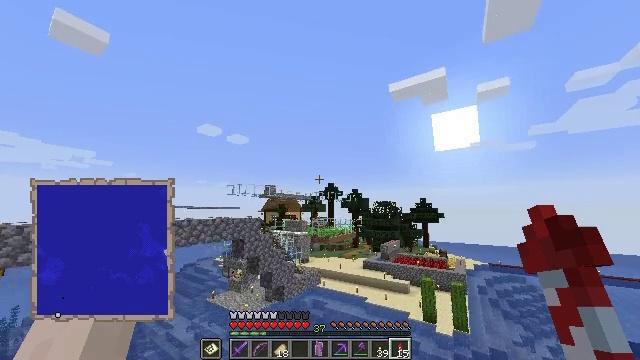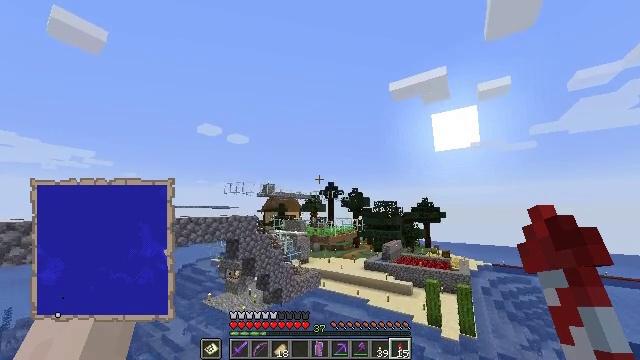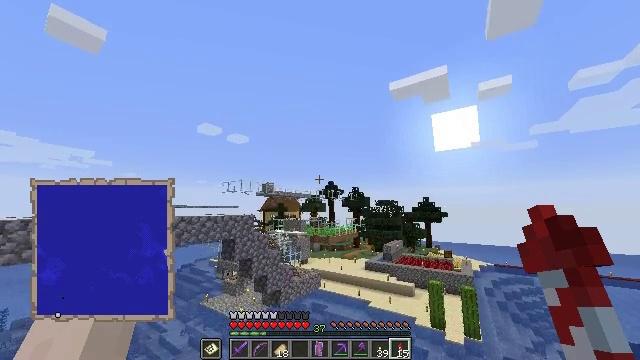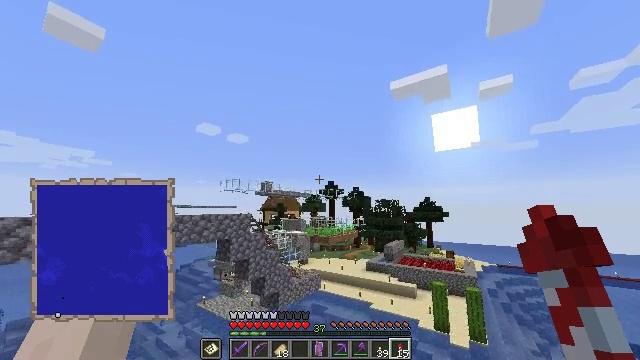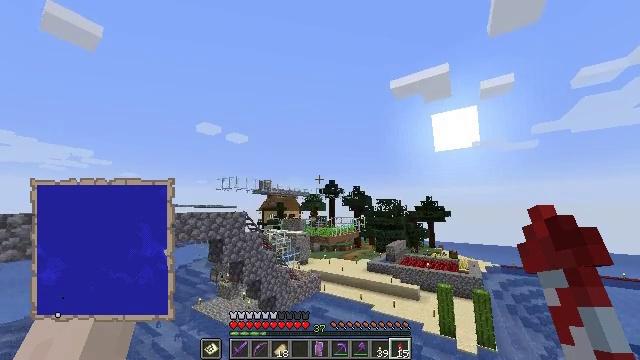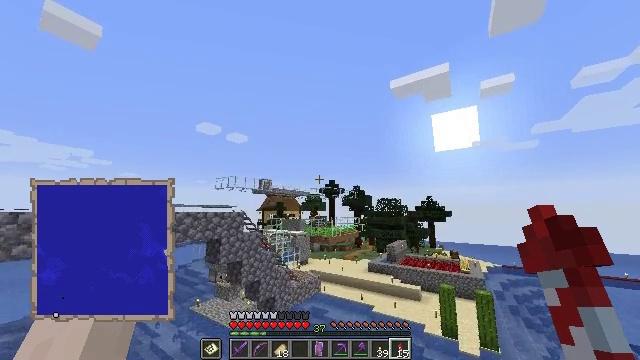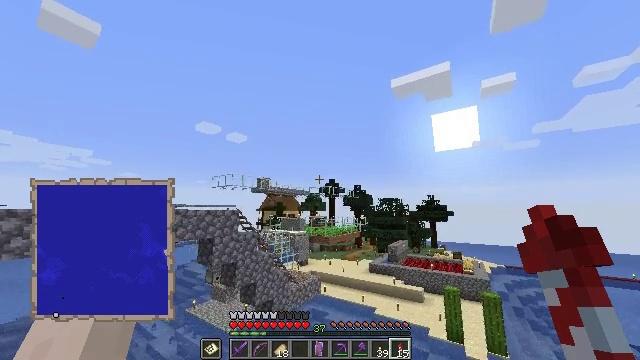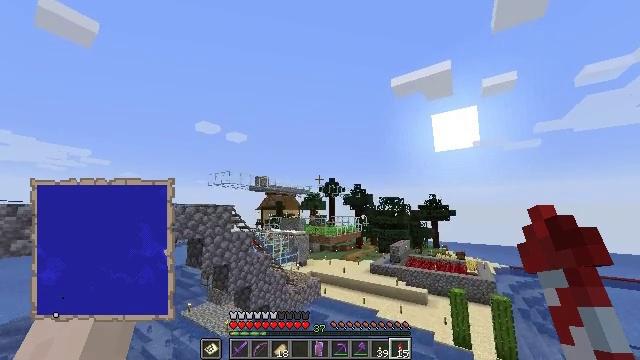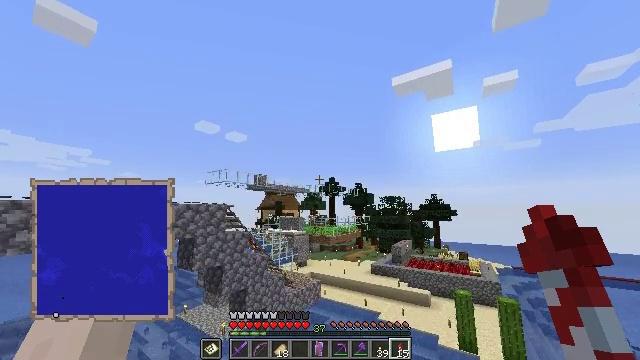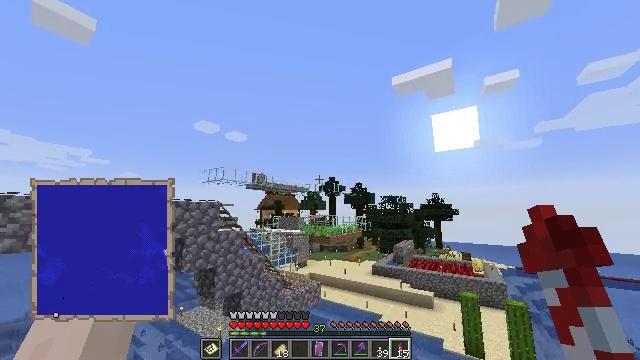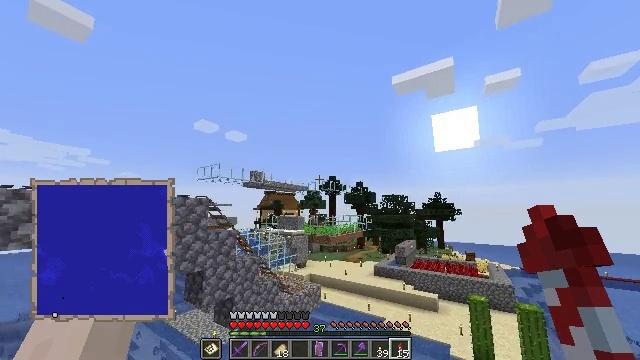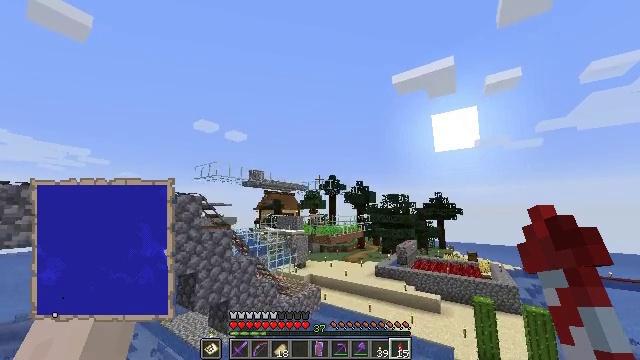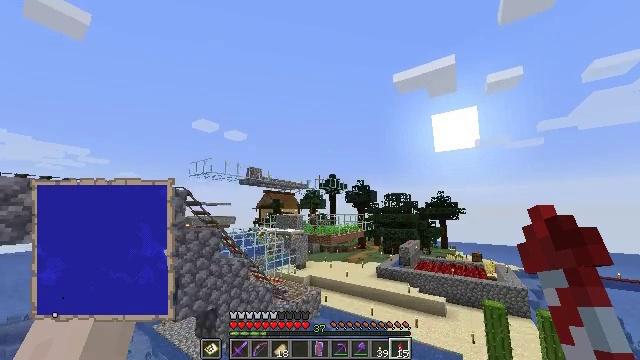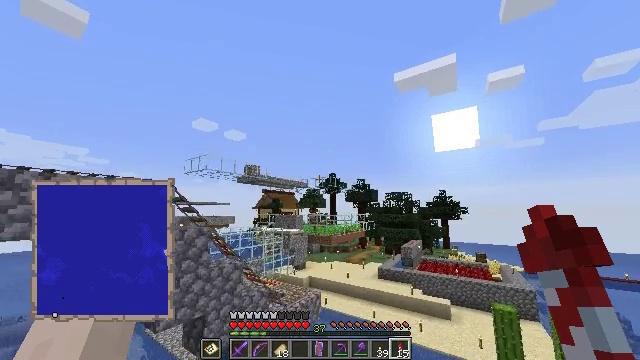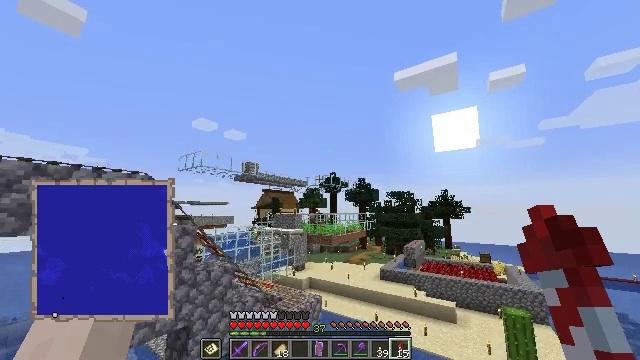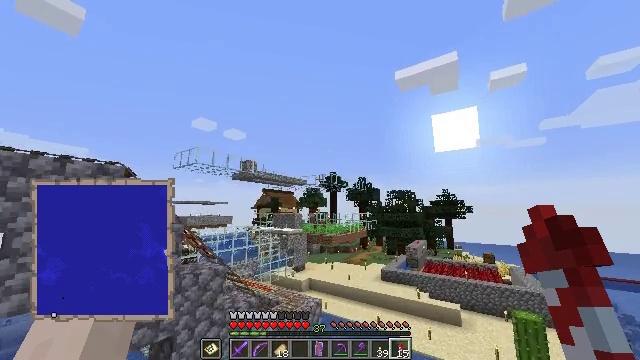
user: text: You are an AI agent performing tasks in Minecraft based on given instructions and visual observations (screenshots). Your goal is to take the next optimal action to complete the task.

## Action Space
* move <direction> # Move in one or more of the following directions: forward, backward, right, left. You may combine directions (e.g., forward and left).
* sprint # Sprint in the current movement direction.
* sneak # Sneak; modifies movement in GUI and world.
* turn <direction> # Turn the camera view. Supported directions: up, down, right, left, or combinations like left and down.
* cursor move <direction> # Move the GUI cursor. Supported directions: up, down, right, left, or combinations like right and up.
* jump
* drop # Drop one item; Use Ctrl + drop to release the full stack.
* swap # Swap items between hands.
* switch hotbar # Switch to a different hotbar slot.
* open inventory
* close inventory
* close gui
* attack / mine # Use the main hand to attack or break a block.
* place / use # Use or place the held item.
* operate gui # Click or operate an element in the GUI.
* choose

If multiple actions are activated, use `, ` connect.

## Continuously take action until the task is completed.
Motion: motion action
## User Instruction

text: Open the crafting grid to craft the filled map.
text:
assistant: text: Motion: move forward, sprint
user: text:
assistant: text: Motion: move forward, sprint
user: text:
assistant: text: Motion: move forward, sprint
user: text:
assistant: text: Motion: move forward, sprint
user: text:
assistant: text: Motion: move forward, sprint
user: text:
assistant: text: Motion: move forward, sprint
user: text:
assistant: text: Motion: move forward, sprint
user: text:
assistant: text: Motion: move forward, sprint
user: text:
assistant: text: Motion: move forward, sprint
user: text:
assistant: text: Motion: move forward, sprint
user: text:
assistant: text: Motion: move forward, sprint
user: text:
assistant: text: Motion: move forward, sprint
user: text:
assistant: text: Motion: move forward, sprint
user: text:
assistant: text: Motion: move forward, sprint
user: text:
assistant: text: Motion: move forward, sprint
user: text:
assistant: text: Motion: move forward, sprint
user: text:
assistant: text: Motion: move forward, sprint
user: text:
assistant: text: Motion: move forward, sprint
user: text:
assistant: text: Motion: move forward, sprint
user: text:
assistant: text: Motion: move forward, sprint
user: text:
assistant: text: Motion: move forward, sprint
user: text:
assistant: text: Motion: move forward, sprint
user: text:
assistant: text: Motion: move forward, sprint
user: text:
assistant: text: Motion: move forward, sprint
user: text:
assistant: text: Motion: move forward, sprint
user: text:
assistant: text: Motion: move forward, sprint
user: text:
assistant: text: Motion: move forward, sprint
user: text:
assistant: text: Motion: move forward, sprint
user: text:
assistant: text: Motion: move forward, sprint
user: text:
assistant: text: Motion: move forward, sprint